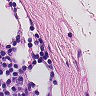
Metastatic tissue present: no